Question: I am using a grouped-buttons-widget and a listview-widget. My code is
'''
<div data-role="controlgroup" data-type="horizontal" class="ui-corner-all ui-controlgroup ui-controlgroup-horizontal">
<div class="ui-controlgroup-controls" align="center">
<!-- ........ -->
</div>
</div>
<ul data-role="listview" id="mylist">
<li data-role="list-divider" role="heading" data-theme="b">
Sheet: Untitled1
</li>
<!-- ........ -->
<li id="mylistSummary" data-role="list-divider" role="heading" data-theme="b">
Total:
</li>
</ul>
'''
The problem is now the widgets appear just next to each other without any spacing in between.

What should I do to ensure desired space between these (and perhaps other) widgets?
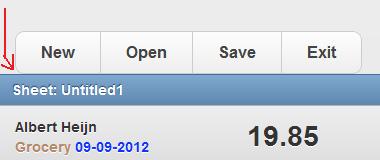
Answer: I think you may try to add a simple '<br>' to separate the 2 components:
'''
<div data-role="controlgroup" data-type="horizontal" class="ui-corner-all ui-controlgroup ui-controlgroup-horizontal">
<div class="ui-controlgroup-controls" align="center">
<!-- ........ -->
</div>
</div>
<br>
<ul data-role="listview" id="mylist">
<li data-role="list-divider" role="heading" data-theme="b">
Sheet: Untitled1
</li>
<!-- ........ -->
<li id="mylistSummary" data-role="list-divider" role="heading" data-theme="b">
Total:
</li>
</ul>
'''
Or you may try to play with 'margin-bottom', for example, try the following:
'''
<div style="margin-bottom: 5px;" data-role="controlgroup" data-type="horizontal" class="ui-corner-all ui-controlgroup ui-controlgroup-horizontal">
<div class="ui-controlgroup-controls" align="center">
<!-- ........ -->
</div>
</div>
<ul data-role="listview" id="mylist">
<li data-role="list-divider" role="heading" data-theme="b">
Sheet: Untitled1
</li>
<!-- ........ -->
<li id="mylistSummary" data-role="list-divider" role="heading" data-theme="b">
Total:
</li>
</ul>
'''
Hope this helps.
Let me know if these solutions work for you.